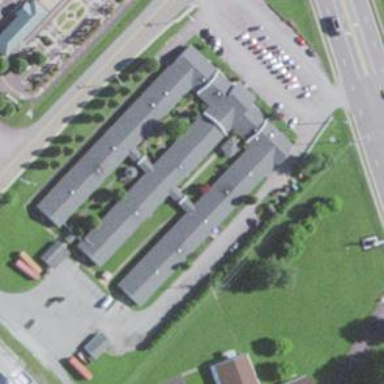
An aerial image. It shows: Hospice facility providing healthcare services.